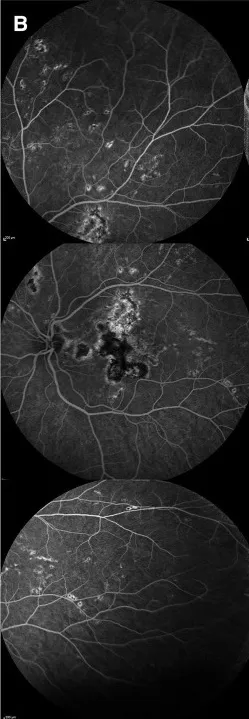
Patient 3. (A,B) At last follow-up, intermediate phase of fluorescein angiography (FA) of both eyes showing hypofluorescence of the lesions in the posterior pole with hyperfluorescent borders and extensive widespread new lesions with staining.
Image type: ophthalmic_imaging (ophthalmic_angiography)